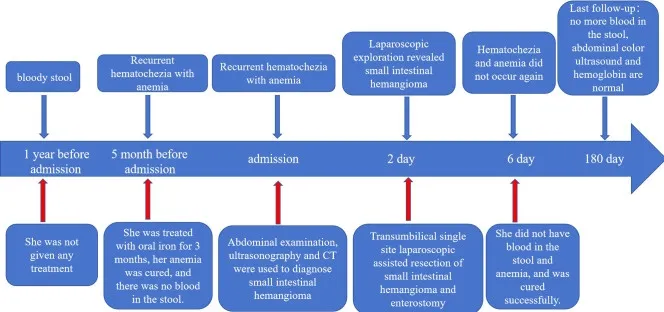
Complete timeline, including diagnosis (surgery) and treatment.
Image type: chart (chart)